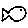
Label: fish